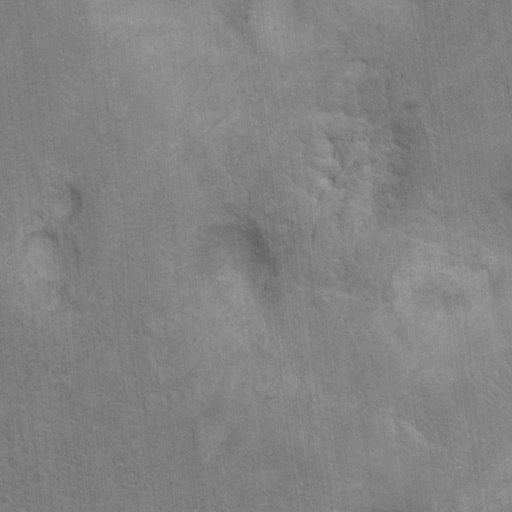
Objects detected: cone, cone, cone, cone, cone, cone, cone, cone, cone